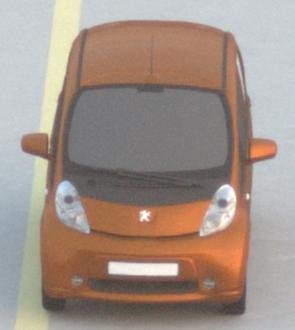
Make: Peugeot
Model: iOn
Detailed model: iOn
Model produced from: 2010/12
Model produced until: 2013/02
Doors: 5
Color: orange
Road condition: dry road
Daytime: dawn
Contrast: low contrast